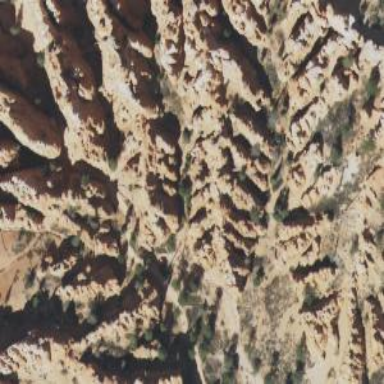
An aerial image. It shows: Natural ridge.